Interaction volume radius: 5 \u00c5
Interaction volume height: 20 \u00c5
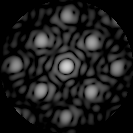
Disorder parameter: 0.2172